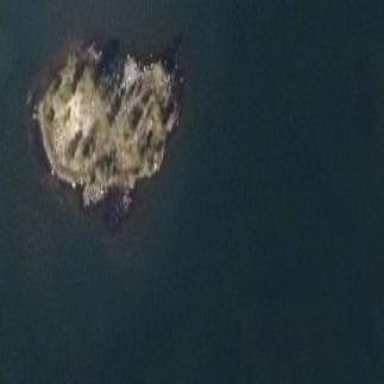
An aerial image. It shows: Islet.